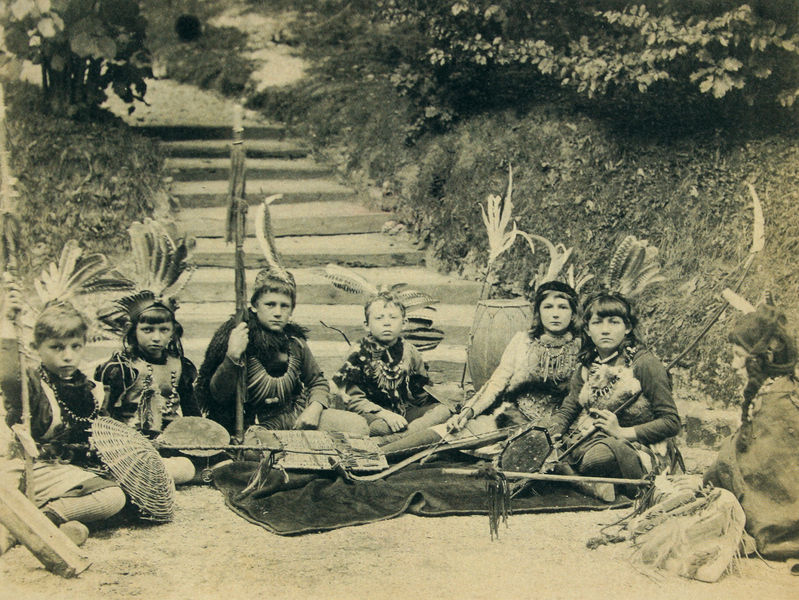
Titel: Die Max- und Benczúr-Kinder beim Indianderspielen
Standort: München
Institution: Städtische Galerie im Lenbachhaus
Schlagwörter: kopf, mädchen, federn, decke, kinder, garten, buben, treppe, verkleidung, foto, fasching, kopfputz, trommel, utensilien, karneval, indianer